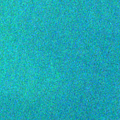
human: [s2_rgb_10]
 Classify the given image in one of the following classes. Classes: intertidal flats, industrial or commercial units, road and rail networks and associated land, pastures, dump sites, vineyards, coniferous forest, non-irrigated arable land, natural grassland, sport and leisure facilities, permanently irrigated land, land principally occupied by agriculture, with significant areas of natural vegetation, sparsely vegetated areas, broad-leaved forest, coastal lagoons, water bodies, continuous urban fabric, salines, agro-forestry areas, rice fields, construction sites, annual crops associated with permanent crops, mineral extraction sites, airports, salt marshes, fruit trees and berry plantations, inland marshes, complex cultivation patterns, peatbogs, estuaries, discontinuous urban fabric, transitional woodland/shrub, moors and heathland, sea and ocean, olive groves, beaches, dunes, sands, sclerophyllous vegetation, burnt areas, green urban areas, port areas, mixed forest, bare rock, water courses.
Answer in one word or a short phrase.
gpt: sea and ocean